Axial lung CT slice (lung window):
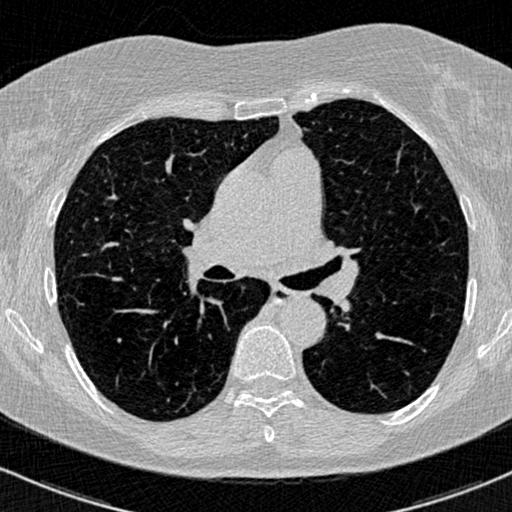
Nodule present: no